Question: I am creating a Detail disclosure button which is getting populated using an array.... However the accessoryButtonTappedForRowWithIndexPath: function is not being called in my class. It is a 'TableviewDelegate' and 'TableviewDatasource' delegate.
'''
- (void)tableView:(UITableView *)tableView accessoryButtonTappedForRowWithIndexPath:(NSIndexPath *)indexPath{
NSLog(@"reaching accessoryButtonTappedForRowWithIndexPath:");
[self performSegueWithIdentifier:@"modaltodetails" sender:[self.eventsTable cellForRowAtIndexPath:indexPath]];
}
'''
The NSLog isnt printing to console which leads me to believe the function isnt being called... This is of course when I select on a cell. A screenshot below shows how I have my cell setup.

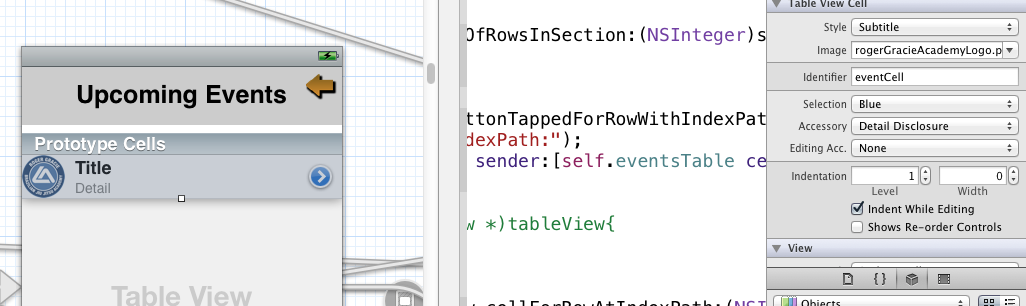
Answer: Did you just click on the cell to select it or did you actually click on the accessory button indicator on the cell? It isn't clear from your question.
'accessoryButtonTappedForRowWithIndexPath' is applicable when you click on the button icon within the cell and not when you select the cell.